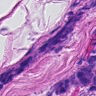
Metastatic tissue present: yes